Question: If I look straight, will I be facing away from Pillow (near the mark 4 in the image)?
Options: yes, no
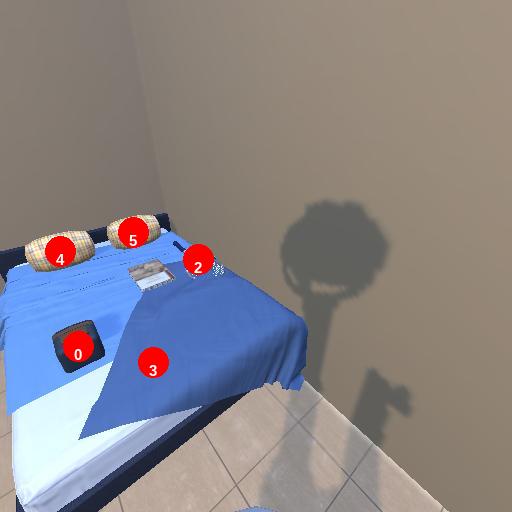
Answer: yes